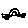
Label: car